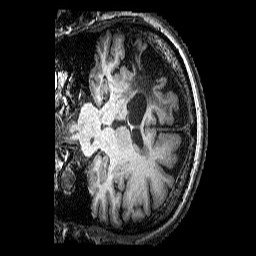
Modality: T1w
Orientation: coronal
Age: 55
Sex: female
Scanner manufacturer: siemens
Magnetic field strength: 3 T
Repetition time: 2.25 s
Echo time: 0.00452 s